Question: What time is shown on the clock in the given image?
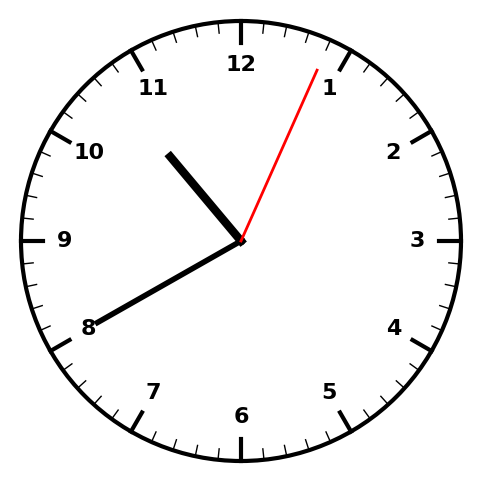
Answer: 10:40:04